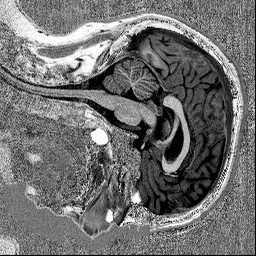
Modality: UNIT1
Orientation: sagittal
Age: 20
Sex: male
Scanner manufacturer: siemens
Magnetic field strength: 3 T
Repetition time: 5 s
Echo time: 0.00298 s